Field crop: maize
Growth stage: 2
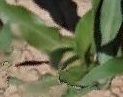
Species: maize